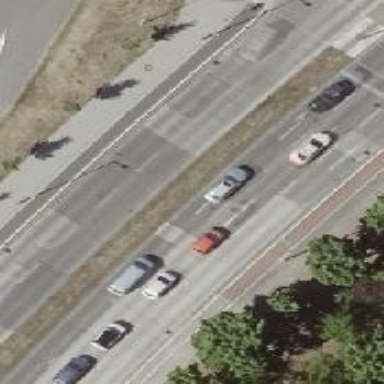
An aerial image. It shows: Secondary road with asphalt surface and lane markings.